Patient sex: F
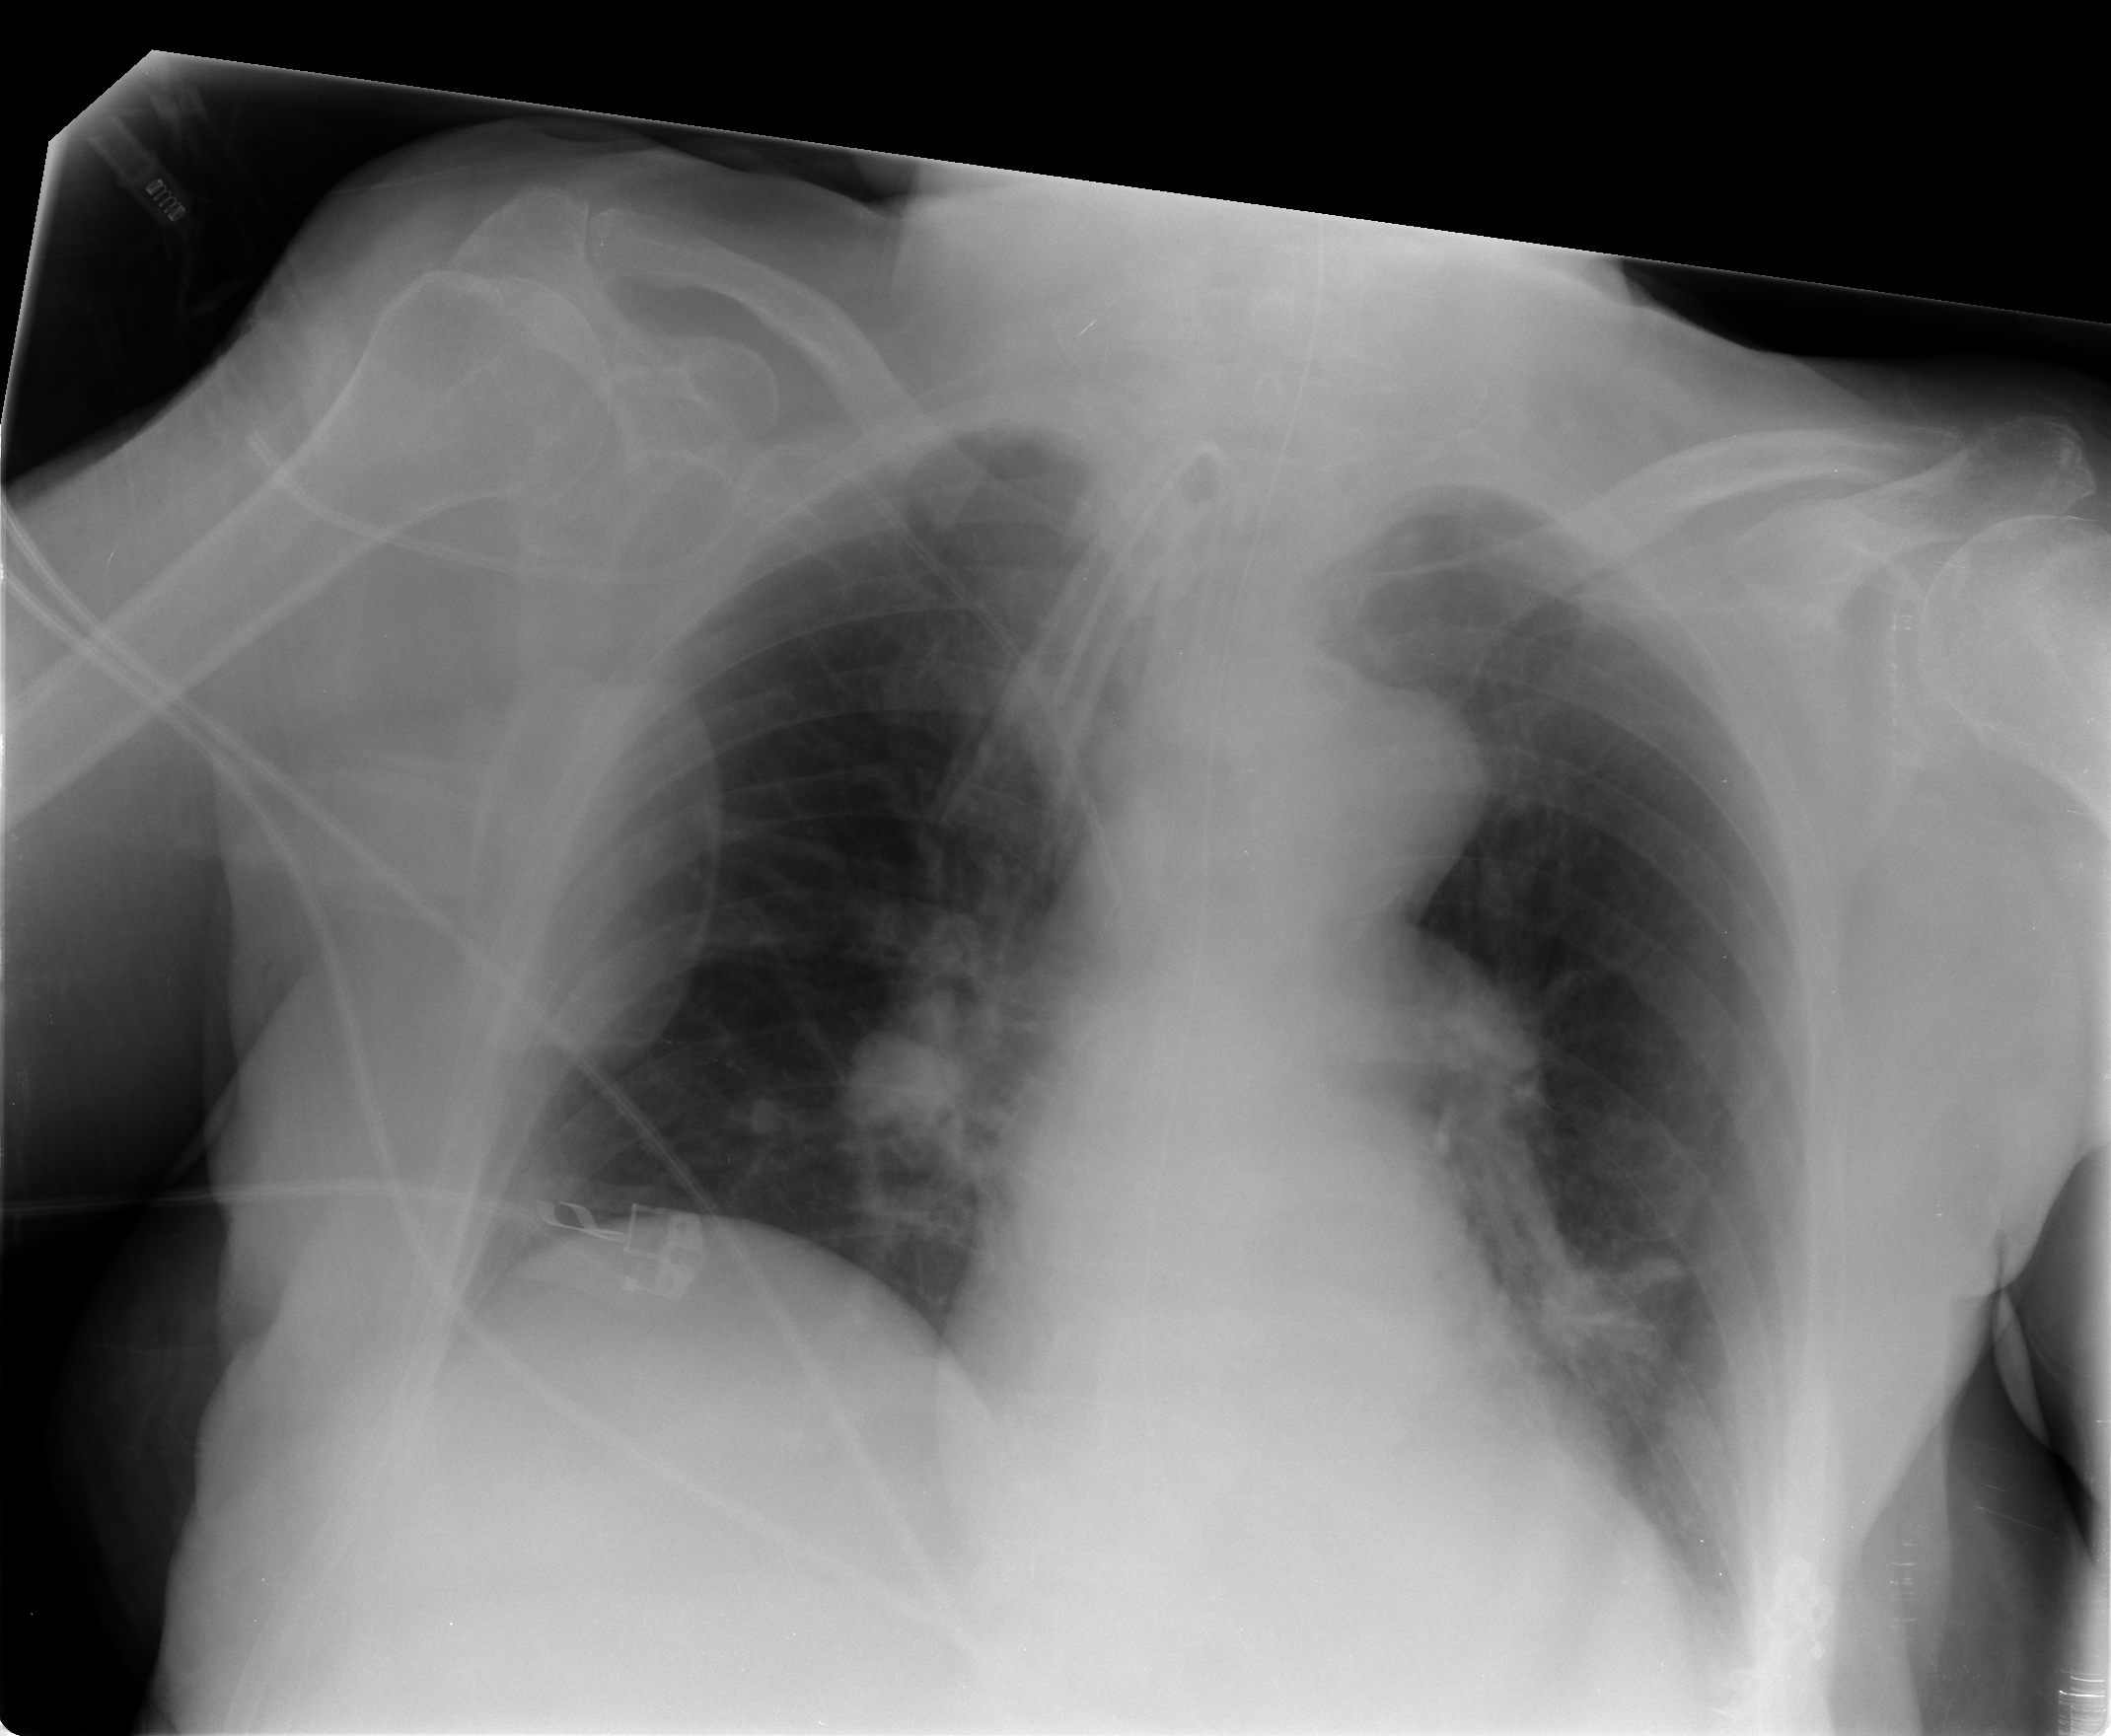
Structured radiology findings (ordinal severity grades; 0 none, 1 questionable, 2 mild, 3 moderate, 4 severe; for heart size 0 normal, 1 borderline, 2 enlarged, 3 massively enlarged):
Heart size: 0
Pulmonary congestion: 0
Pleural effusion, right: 0
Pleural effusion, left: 2
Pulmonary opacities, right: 0
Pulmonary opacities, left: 0
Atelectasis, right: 2
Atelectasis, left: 2